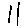
Label: line